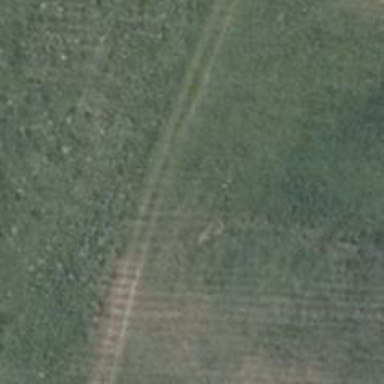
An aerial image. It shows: Track with very rough surface.